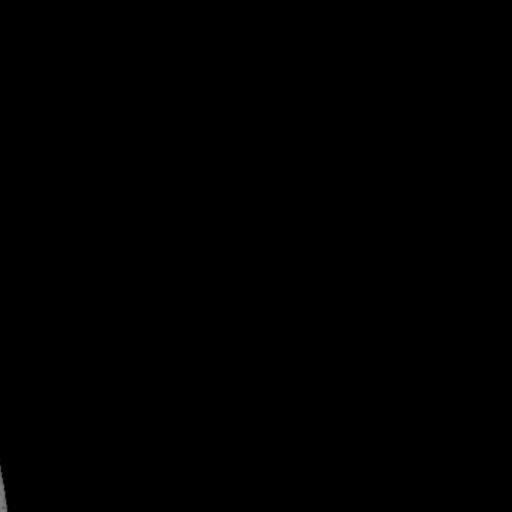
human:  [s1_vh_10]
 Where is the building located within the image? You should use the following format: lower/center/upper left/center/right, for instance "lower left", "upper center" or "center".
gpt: The building is located in the lower left of the image.
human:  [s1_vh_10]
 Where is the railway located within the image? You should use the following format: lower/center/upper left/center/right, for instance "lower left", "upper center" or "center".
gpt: The railway is located in the upper left of the image.
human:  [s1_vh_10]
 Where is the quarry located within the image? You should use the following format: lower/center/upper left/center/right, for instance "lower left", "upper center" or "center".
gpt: There is no quarry in the image.

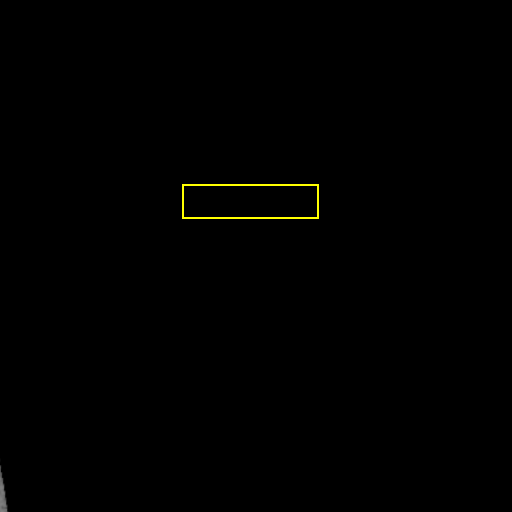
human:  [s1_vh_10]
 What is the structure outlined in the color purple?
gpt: There is no purple outline.
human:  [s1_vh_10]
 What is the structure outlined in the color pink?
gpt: There is no structure outlined in pink.